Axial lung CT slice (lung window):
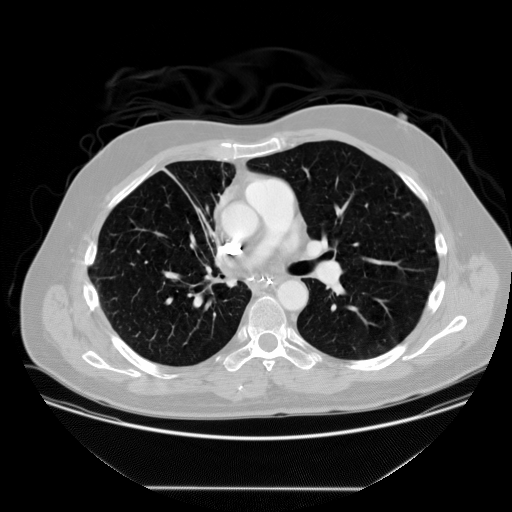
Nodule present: no